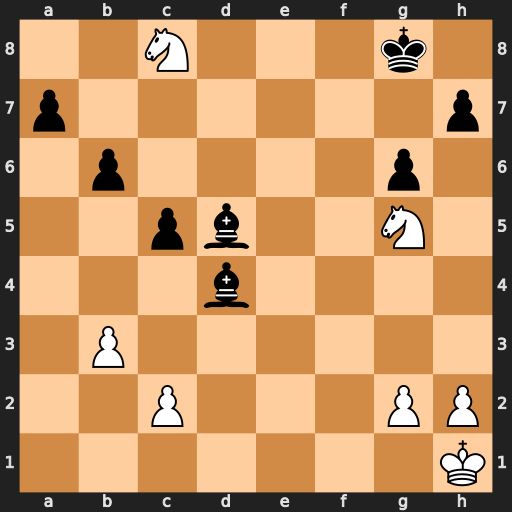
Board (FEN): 2N3k1/p6p/1p4p1/2pb2N1/3b4/1P6/2P3PP/7K
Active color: w
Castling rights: -
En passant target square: -
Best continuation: Ne7+ Kf8 Nxd5